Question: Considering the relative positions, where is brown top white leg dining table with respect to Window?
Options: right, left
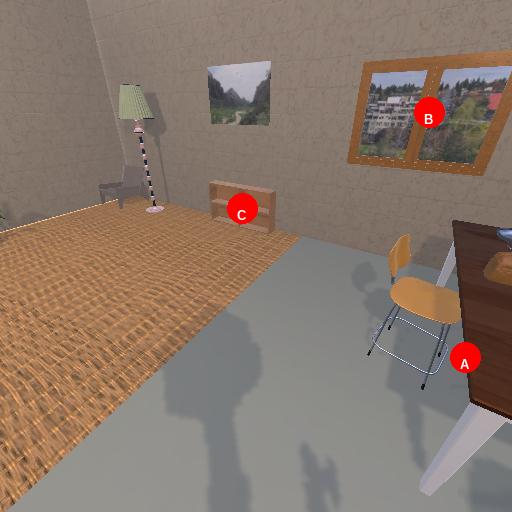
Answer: right